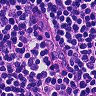
Metastatic tissue present: no